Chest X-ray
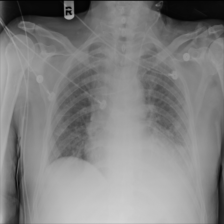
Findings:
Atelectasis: negative
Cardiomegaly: negative
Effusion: negative
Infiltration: positive
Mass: negative
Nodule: negative
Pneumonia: negative
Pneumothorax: negative
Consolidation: negative
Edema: negative
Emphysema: negative
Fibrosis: negative
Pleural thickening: negative
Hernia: negative